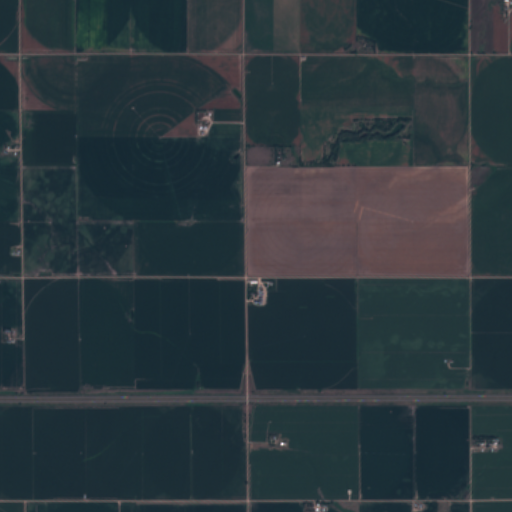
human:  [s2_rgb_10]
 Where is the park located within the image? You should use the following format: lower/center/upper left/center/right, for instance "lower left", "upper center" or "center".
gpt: The park is located in the lower right of the image.
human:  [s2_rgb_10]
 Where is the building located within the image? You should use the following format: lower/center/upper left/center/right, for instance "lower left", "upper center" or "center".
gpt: There is no building in the image.